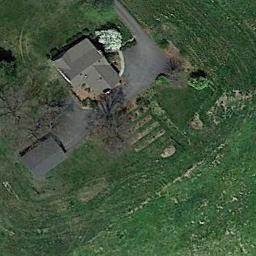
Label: sparse_residential